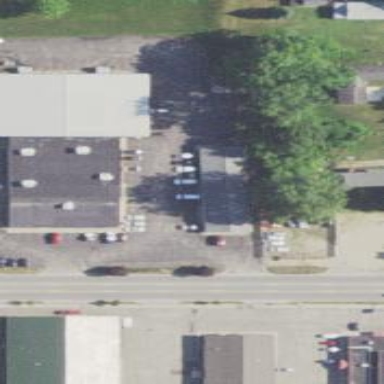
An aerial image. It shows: Commercial building.